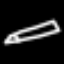
Label: pencil